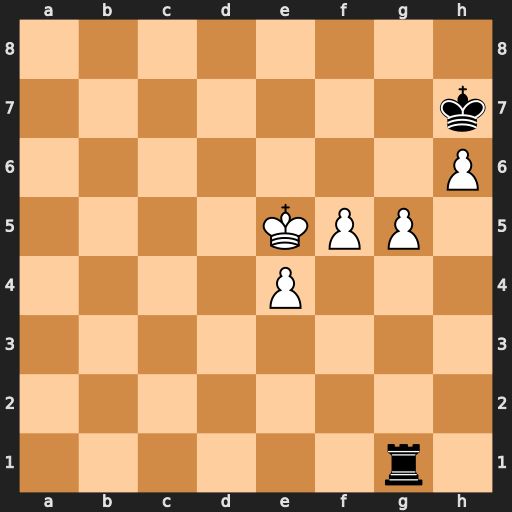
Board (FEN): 8/7k/7P/4KPP1/4P3/8/8/6r1
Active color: w
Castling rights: -
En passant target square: -
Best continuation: Kf6 Ra1 e5